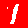
Digit: 1